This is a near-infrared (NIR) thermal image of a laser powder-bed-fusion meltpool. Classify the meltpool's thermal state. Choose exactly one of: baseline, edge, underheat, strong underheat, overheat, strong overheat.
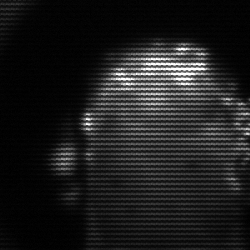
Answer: baseline